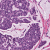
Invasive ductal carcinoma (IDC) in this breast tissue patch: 1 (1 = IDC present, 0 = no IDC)